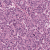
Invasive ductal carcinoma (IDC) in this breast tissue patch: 1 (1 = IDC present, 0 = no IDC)